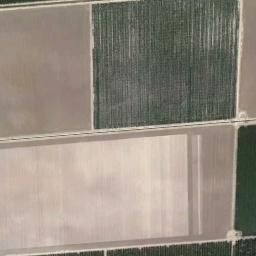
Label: rectangular_farmland